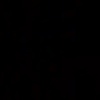
Label: space